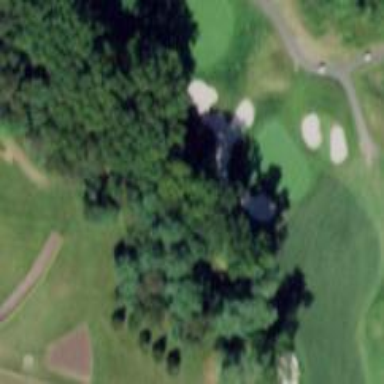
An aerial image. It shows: Sand bunker on golf course.